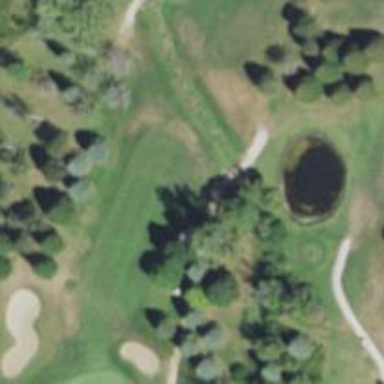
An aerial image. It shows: Path used for both walking and golf.